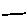
Label: line